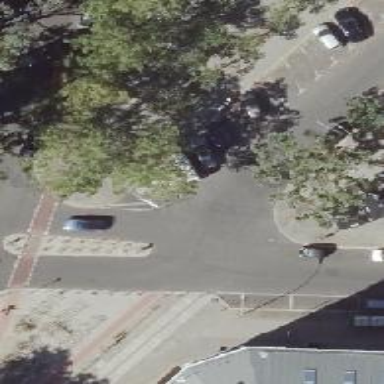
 and diagonal street-side parking spaces on the left side."